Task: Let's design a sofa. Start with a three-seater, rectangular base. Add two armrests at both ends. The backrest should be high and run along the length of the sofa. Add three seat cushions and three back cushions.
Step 143:
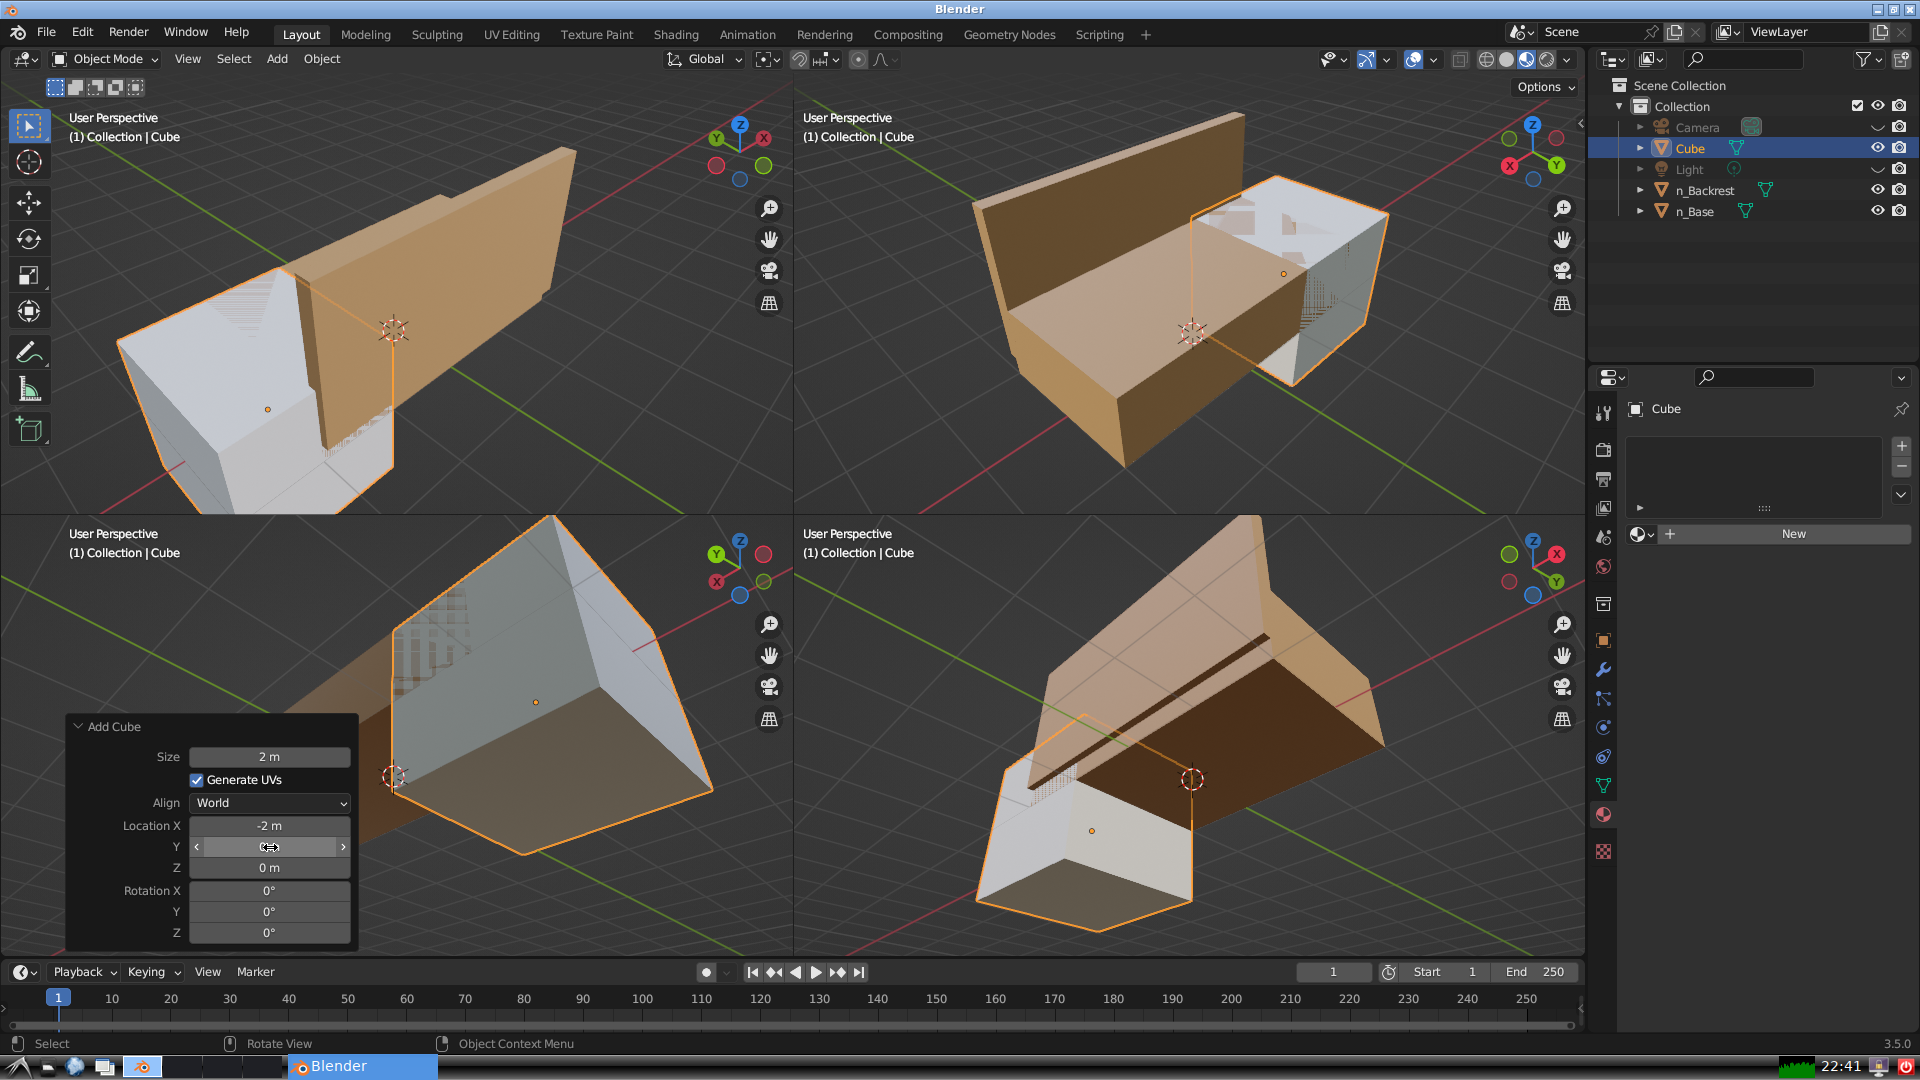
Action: {"mouse_move": [270, 867]}